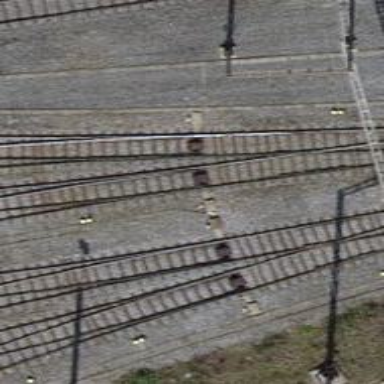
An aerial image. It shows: Railway switch.